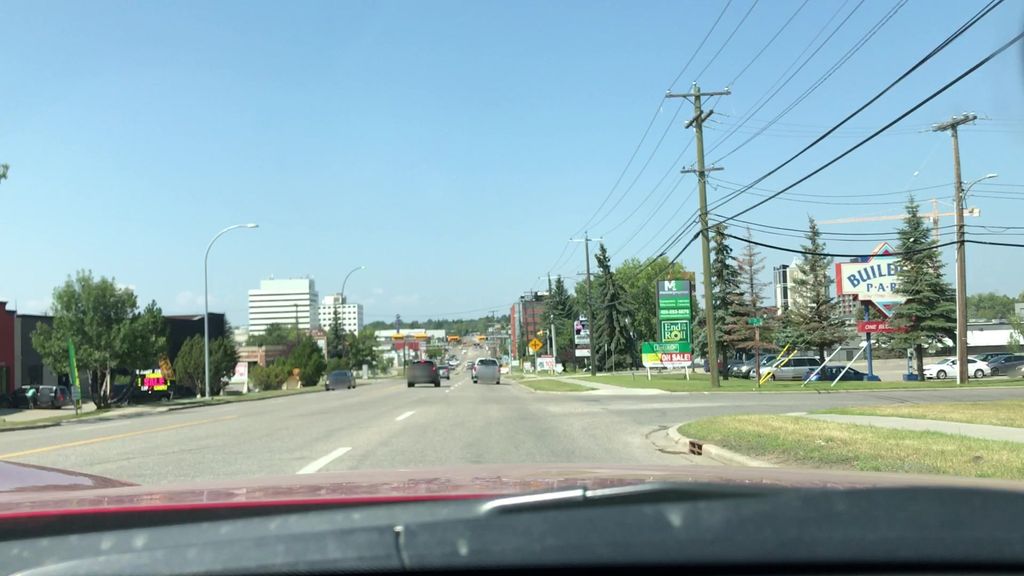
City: calgary